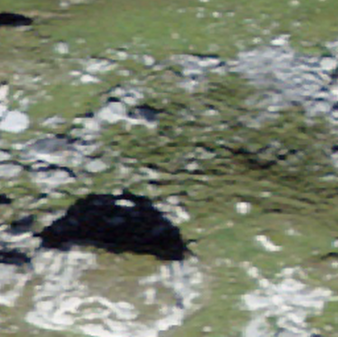
Label: bouldering_area